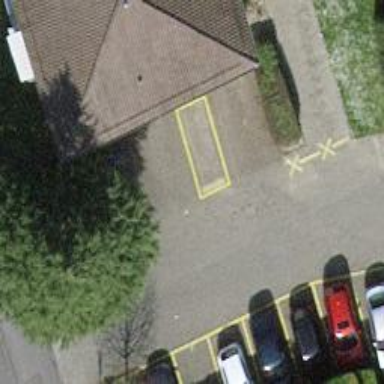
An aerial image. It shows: Street side parking area.